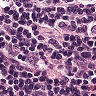
Metastatic tissue present: yes